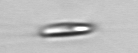
Label: Chrysochromulina